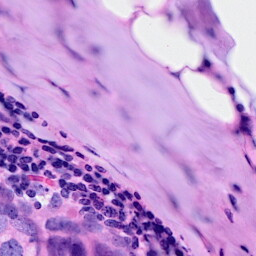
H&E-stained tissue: Breast